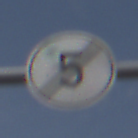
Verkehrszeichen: EndeGeschwindigkeit5
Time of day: Midday
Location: Outdoor (Nature)
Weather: PartlyCloudy
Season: NotSpecified
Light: Natural